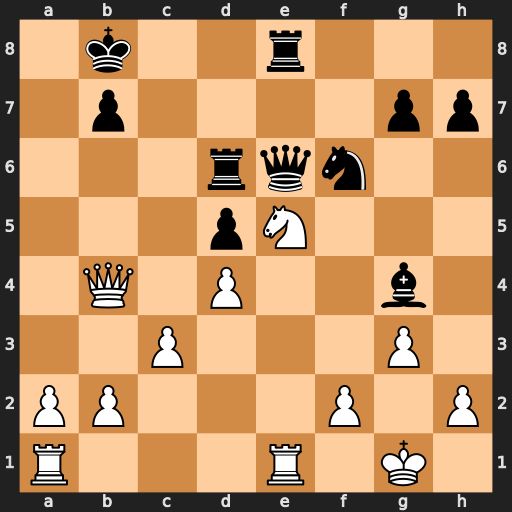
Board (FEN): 1k2r3/1p4pp/3rqn2/3pN3/1Q1P2b1/2P3P1/PP3P1P/R3R1K1
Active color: w
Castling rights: -
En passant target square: -
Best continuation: Nxg4 Qxe1+ Rxe1